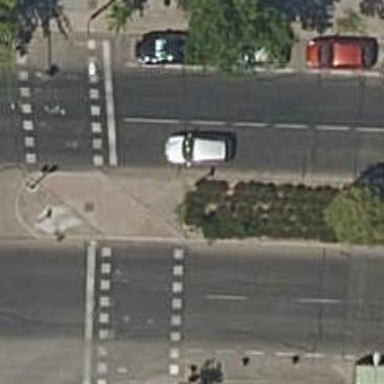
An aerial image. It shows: Footway surfaced with paving stones.